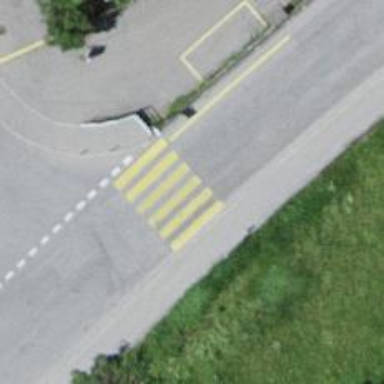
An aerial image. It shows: Zebra crossing with distinctive zebra markings.